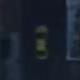
Vehicle type: Taxi